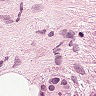
Metastatic tissue present: yes